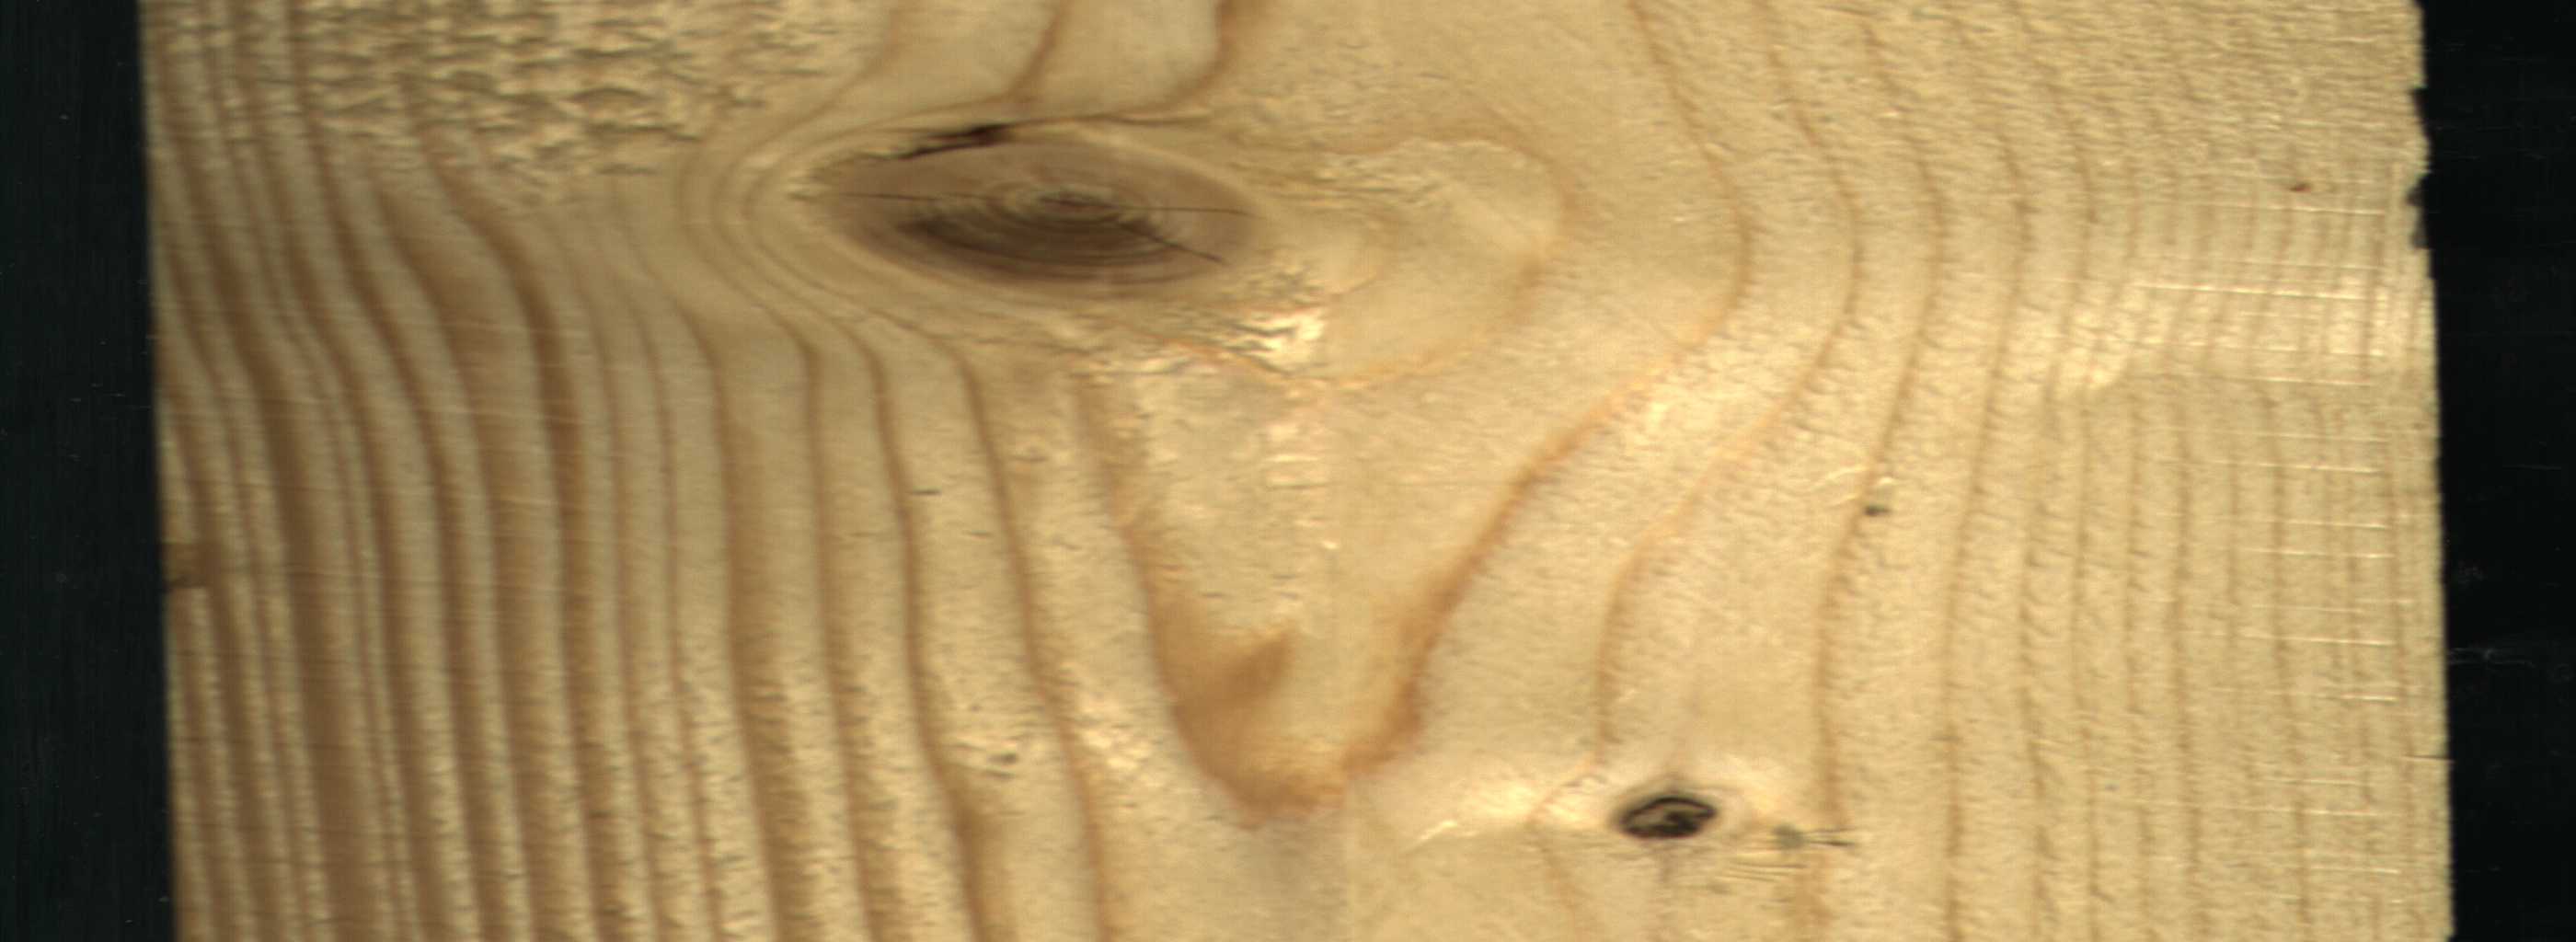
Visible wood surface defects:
knot_with_crack
Dead_Knot